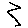
Label: zigzag